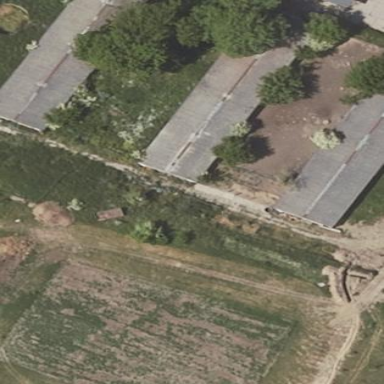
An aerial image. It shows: Gabled stable with grey roof oriented along its length.